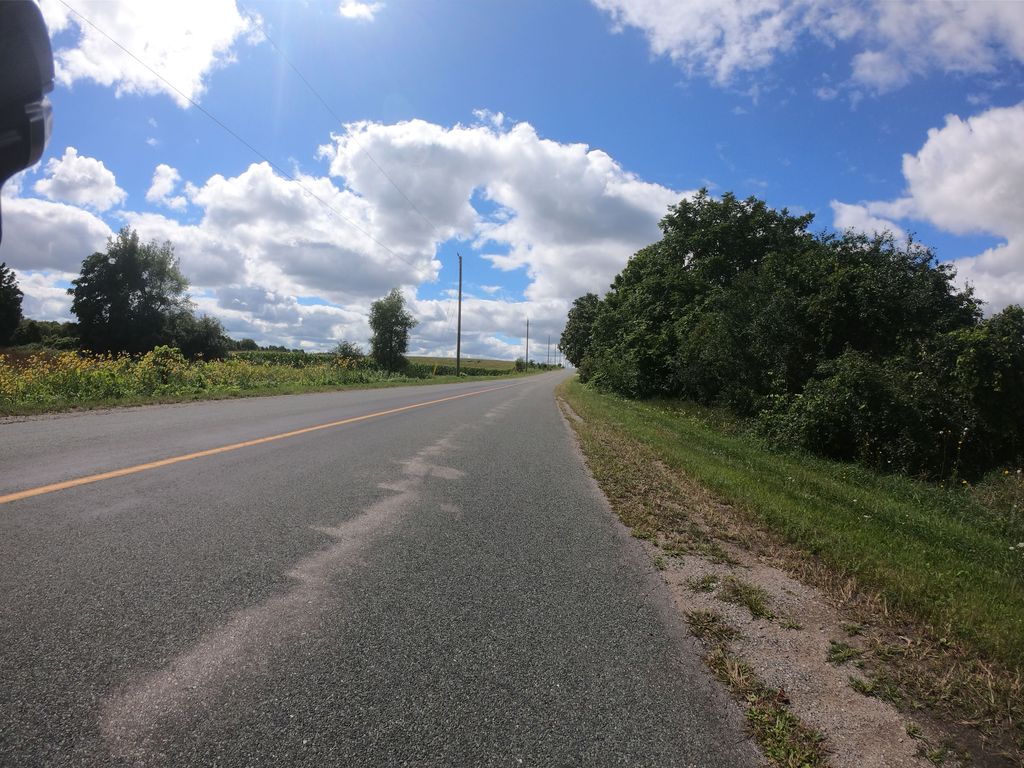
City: kitchener-waterloo